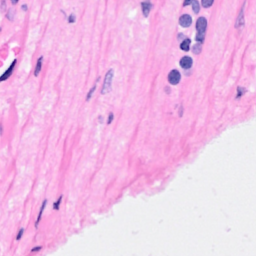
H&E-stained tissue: Breast